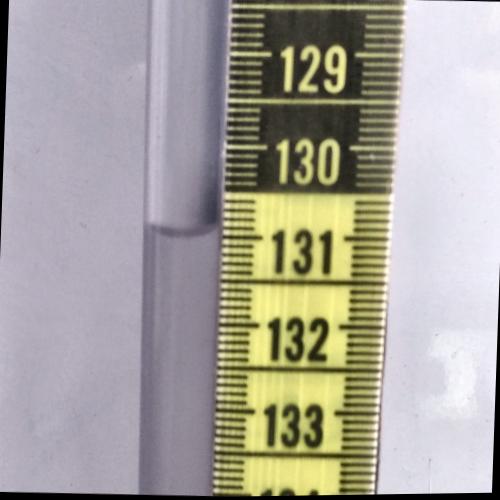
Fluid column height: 130.9 cm